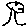
Label: tree